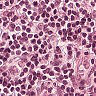
Metastatic tissue present: no